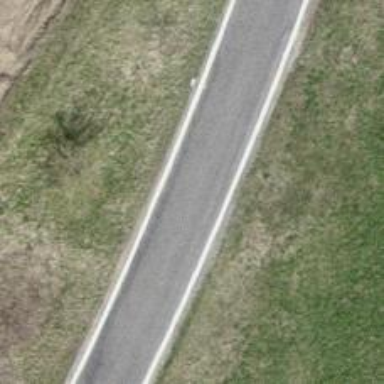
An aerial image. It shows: Asphalt road classified as tertiary.